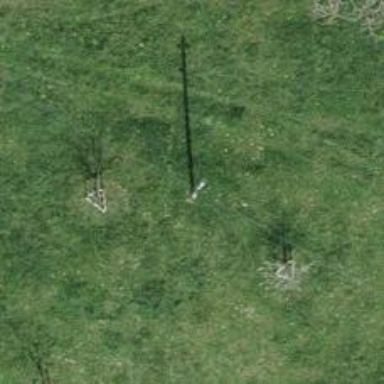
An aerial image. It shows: Power pole.